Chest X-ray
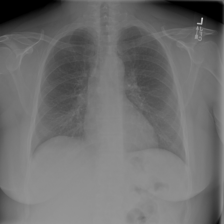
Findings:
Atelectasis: negative
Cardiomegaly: negative
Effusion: negative
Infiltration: negative
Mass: negative
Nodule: negative
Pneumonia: negative
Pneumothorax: negative
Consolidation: negative
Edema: negative
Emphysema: negative
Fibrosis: negative
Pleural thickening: negative
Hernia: negative